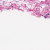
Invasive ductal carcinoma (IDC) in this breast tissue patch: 0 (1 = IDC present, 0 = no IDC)